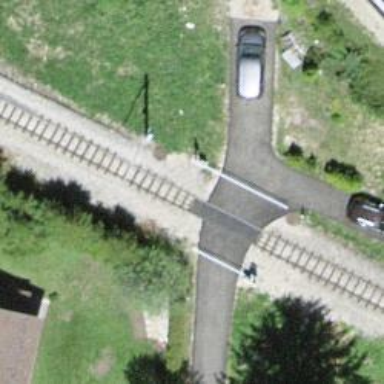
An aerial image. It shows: Level crossing along the railway.